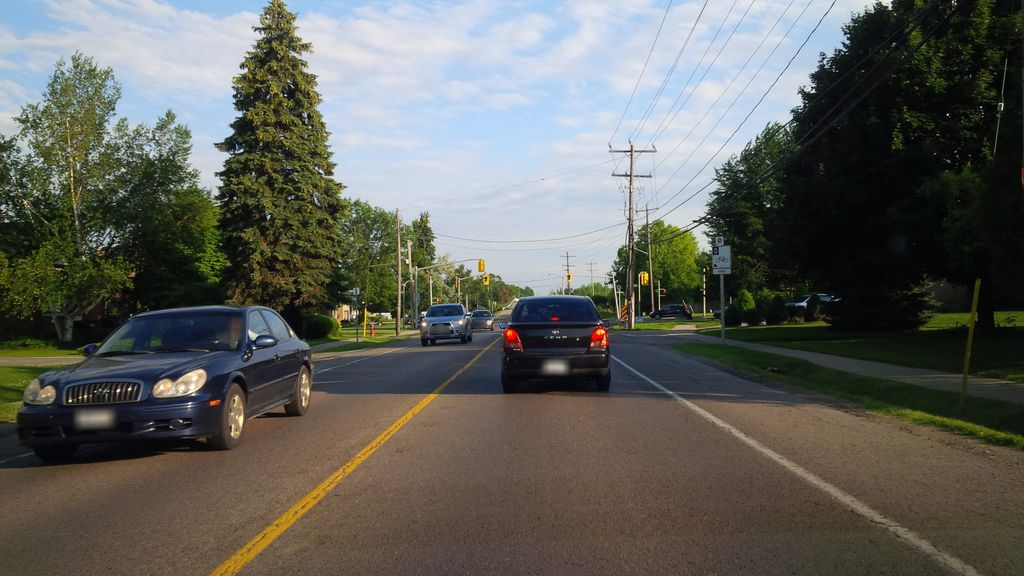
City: hamilton